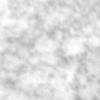
Label: no_change